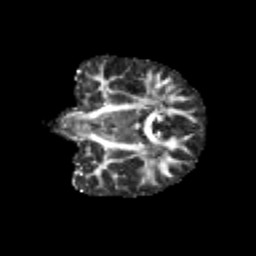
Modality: FA
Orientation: coronal
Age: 11
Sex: male
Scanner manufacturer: siemens
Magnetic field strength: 3 T
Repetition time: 3.8 s
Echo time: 0.07 s